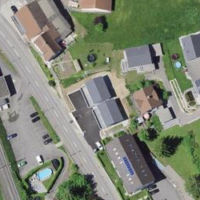
EUNIS habitat code: 55
Species observed at this site:
Cardamine heptaphylla
Medicago sativa